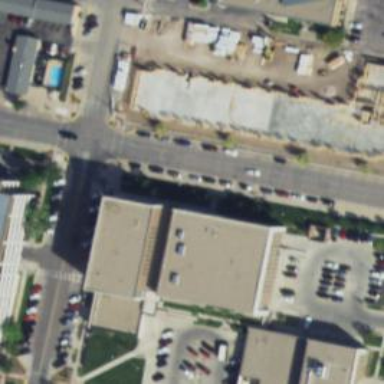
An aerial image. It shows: Commercial building being used as government office.